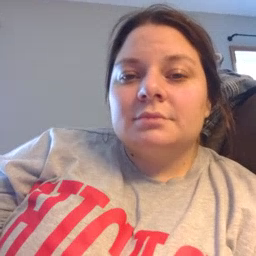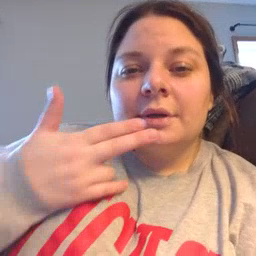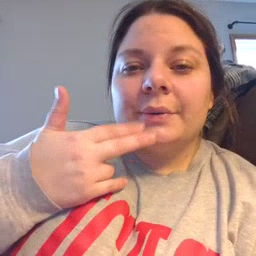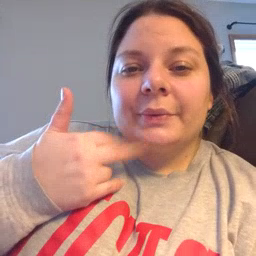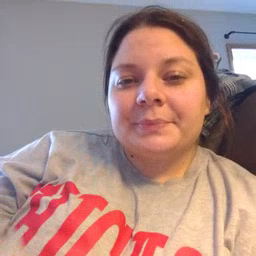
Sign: cute